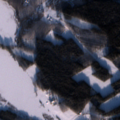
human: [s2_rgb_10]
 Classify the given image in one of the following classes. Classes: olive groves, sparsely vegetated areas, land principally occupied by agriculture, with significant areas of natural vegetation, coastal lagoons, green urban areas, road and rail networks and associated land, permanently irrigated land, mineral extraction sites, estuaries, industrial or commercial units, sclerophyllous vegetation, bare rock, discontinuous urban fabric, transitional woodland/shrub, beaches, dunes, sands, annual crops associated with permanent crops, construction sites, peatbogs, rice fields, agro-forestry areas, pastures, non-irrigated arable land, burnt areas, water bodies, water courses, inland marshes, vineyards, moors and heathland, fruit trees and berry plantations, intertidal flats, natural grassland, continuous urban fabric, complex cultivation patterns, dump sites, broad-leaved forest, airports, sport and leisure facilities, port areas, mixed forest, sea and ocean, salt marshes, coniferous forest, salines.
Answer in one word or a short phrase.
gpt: land principally occupied by agriculture, with significant areas of natural vegetation, broad-leaved forest, coniferous forest, mixed forest, water bodies